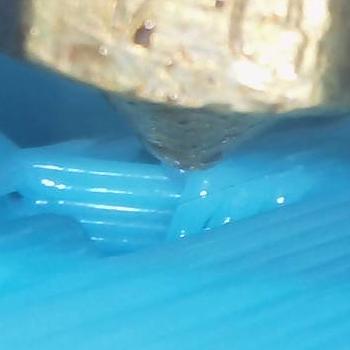
Flow rate: 283%